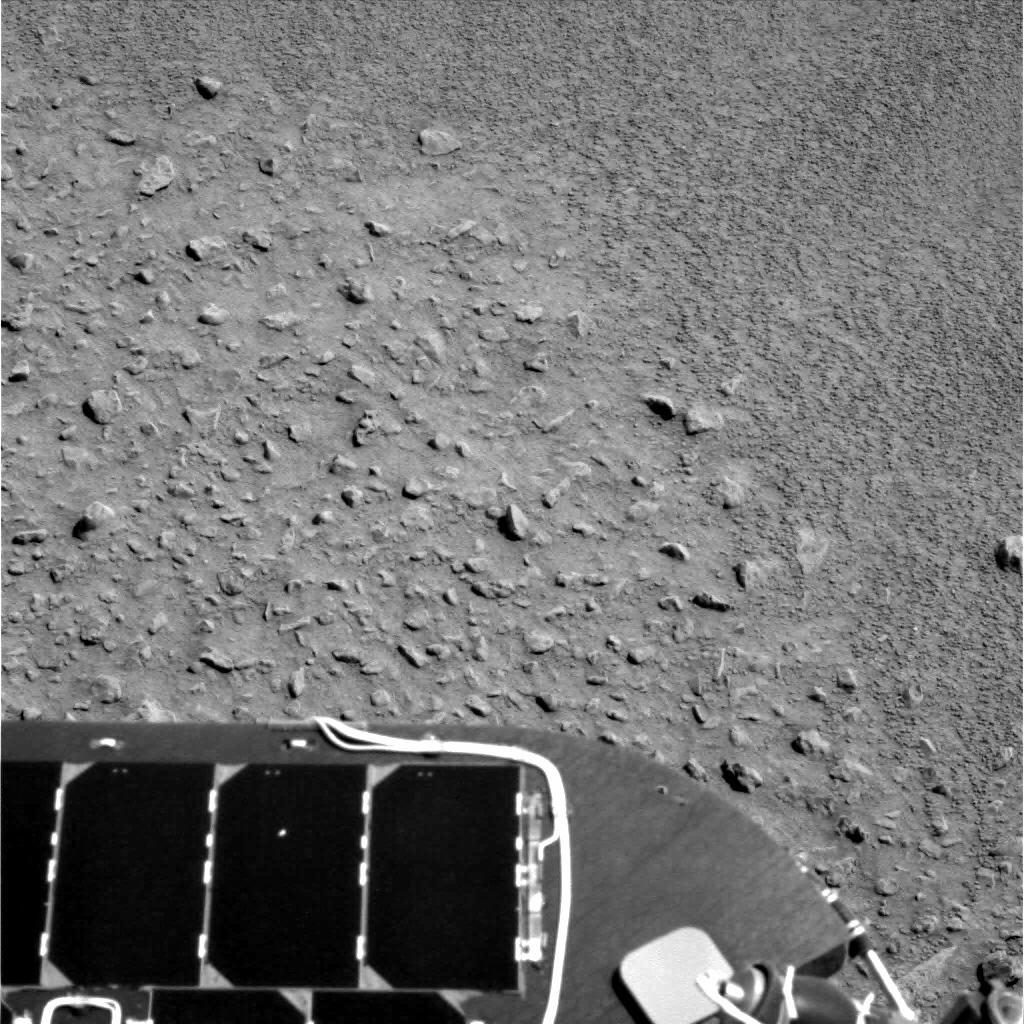
Terrain classes present: Background, Gravel / Sand / Soil, Rock, Shadow